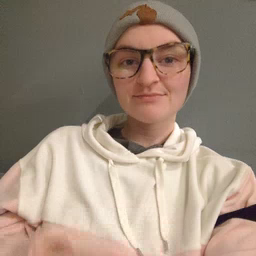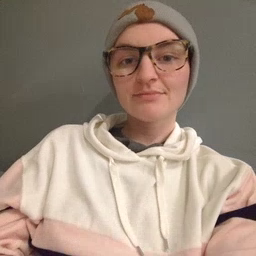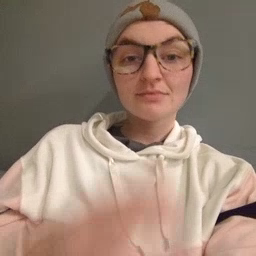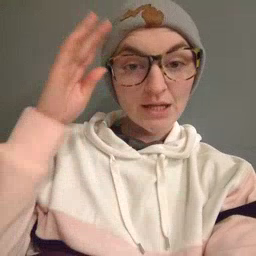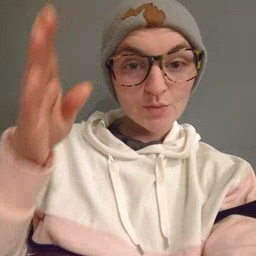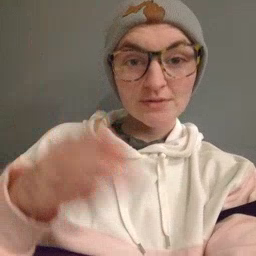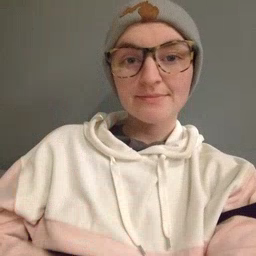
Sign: hello